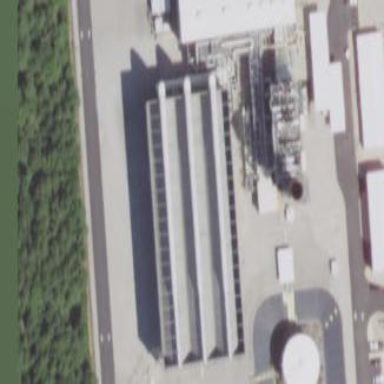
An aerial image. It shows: Industrial building.